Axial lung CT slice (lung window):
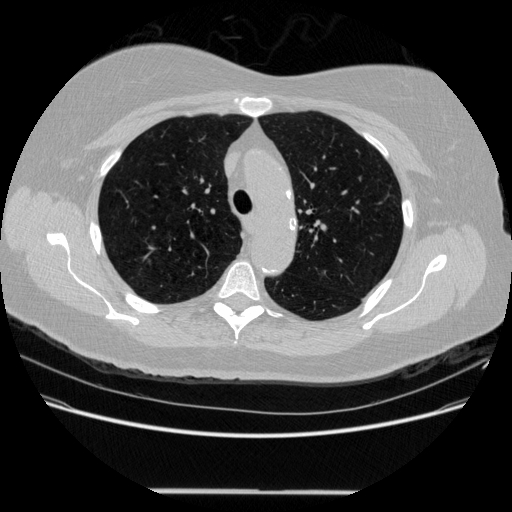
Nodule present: yes
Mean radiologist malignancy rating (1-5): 2.667